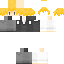
A female human skin with pale skin, wearing blonde long hair dressed in a yellow hoodie and brown pants, featuring a closed mouth.